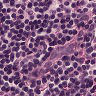
Metastatic tissue present: no